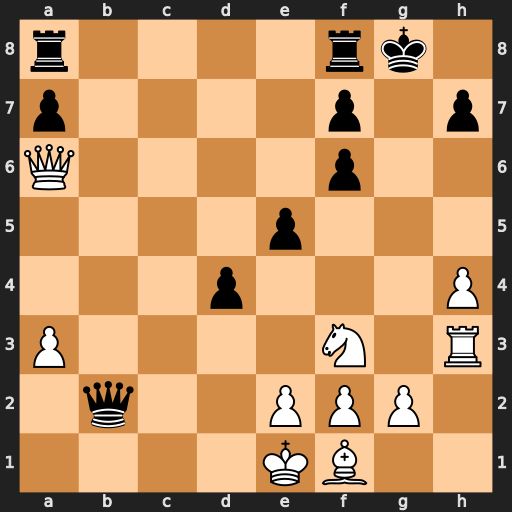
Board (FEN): r4rk1/p4p1p/Q4p2/4p3/3p3P/P4N1R/1q2PPP1/4KB2
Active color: w
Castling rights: -
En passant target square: -
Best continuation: Rg3+ Kh8 Qxf6#